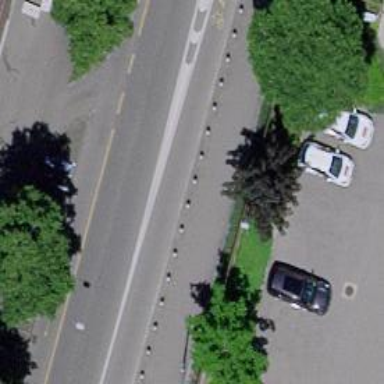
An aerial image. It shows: Bollard barrier.